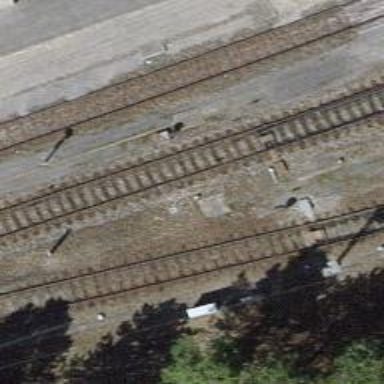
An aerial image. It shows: Railway switch.